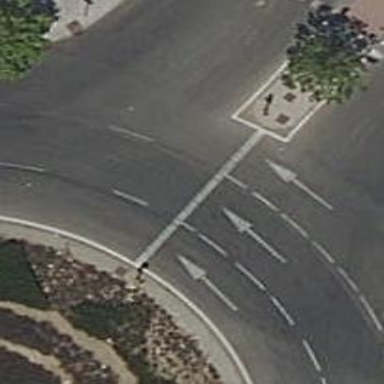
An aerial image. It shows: Tertiary road with asphalt surface leading to circular junction.